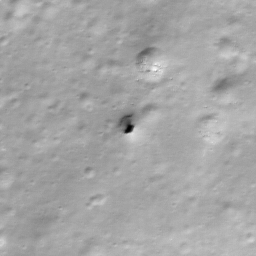
Pit: Stevinus 23
Host crater: Stevinus
Host type: impact_melt
Lunar coordinates: latitude -32.964, longitude 54.025